Interaction volume radius: 5 \u00c5
Interaction volume height: 10 \u00c5
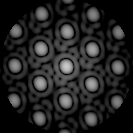
Disorder parameter: 0.03654